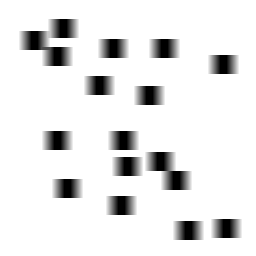
Squares: 17
Triangles: 0
Stars: 0
Total shapes: 17